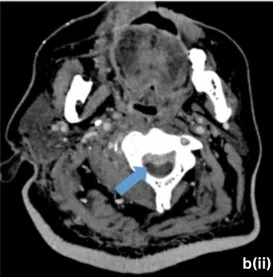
Axial contrast-enhanced CT image in soft tissue window shows smooth diffuse mucosal thickening, and ,enhancement of the cartilaginous.
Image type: radiology (ct)